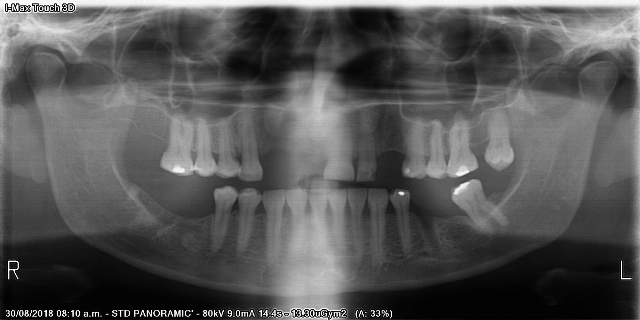
adult